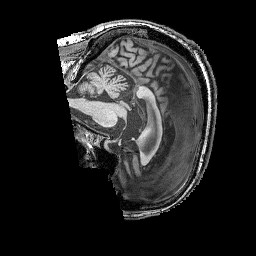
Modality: T1w
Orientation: sagittal
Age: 58
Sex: male
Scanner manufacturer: siemens
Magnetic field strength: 3 T
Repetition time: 2.25 s
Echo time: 0.00411 s